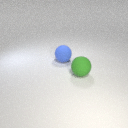
large blue rubber sphere behind large green rubber sphere